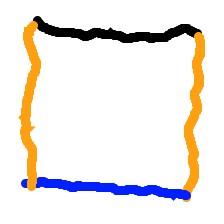
Shape: square